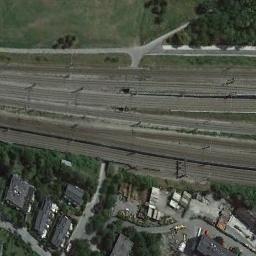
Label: railway